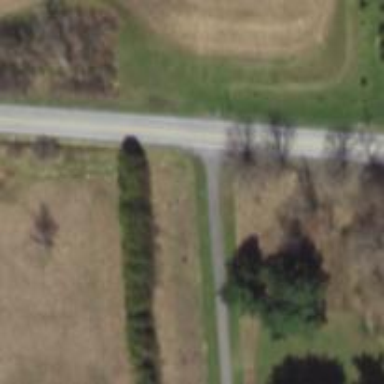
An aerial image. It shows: Tertiary road.